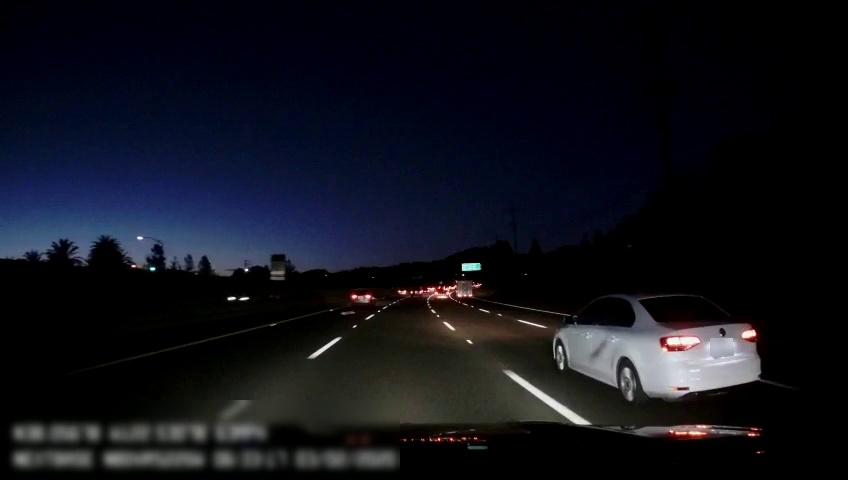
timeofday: Night
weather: Other
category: Drivable Space
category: Vehicles | Car
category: Vehicles | Car
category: Vehicles | Car
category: Vehicles | Other LV
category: Vehicles | SUV
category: Lanes | Alternate Lane
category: Lanes | Current Lane
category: Lanes | Current Lane
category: Lanes | Alternate Lane
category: Lanes | Alternate Lane
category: Traffic | Signs